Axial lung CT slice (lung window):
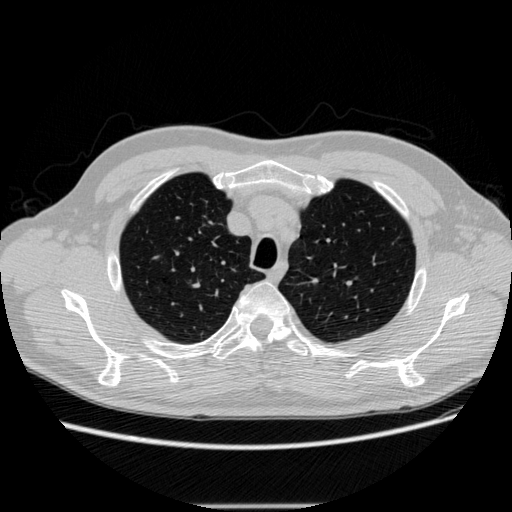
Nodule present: no